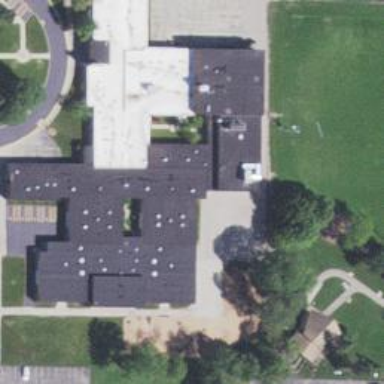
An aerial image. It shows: School building.